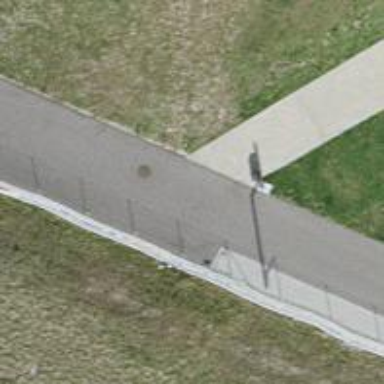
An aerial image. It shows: Pedestrian path with asphalt surface.